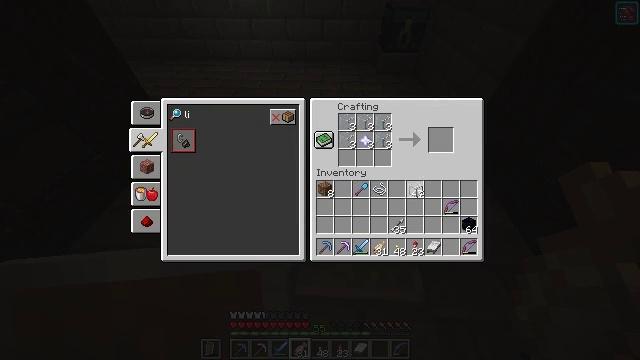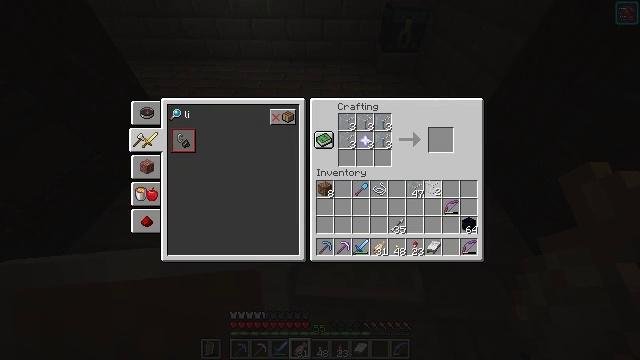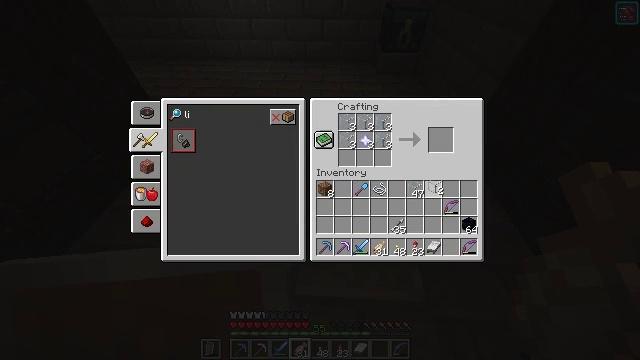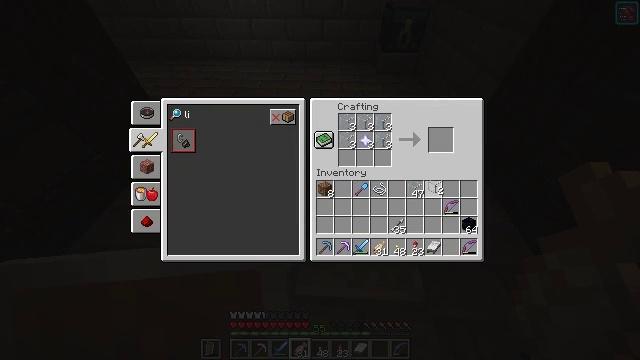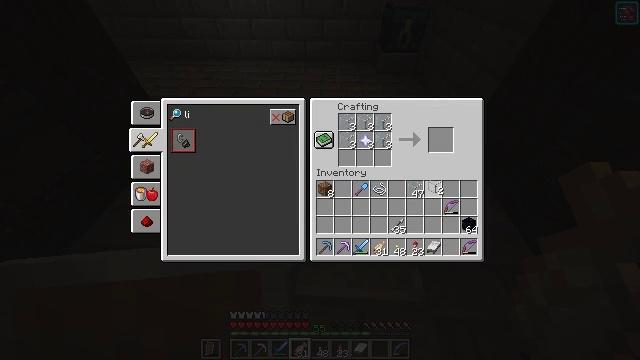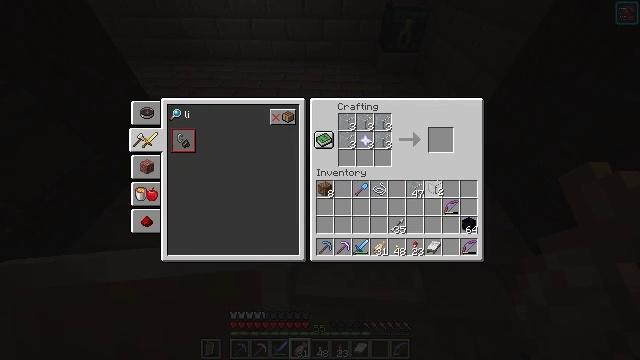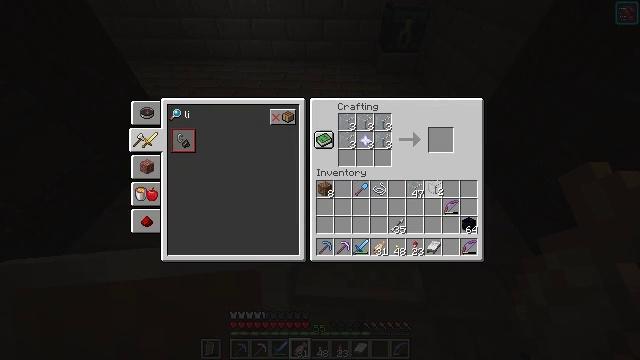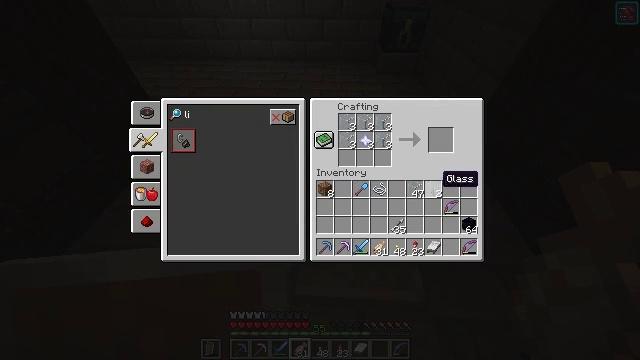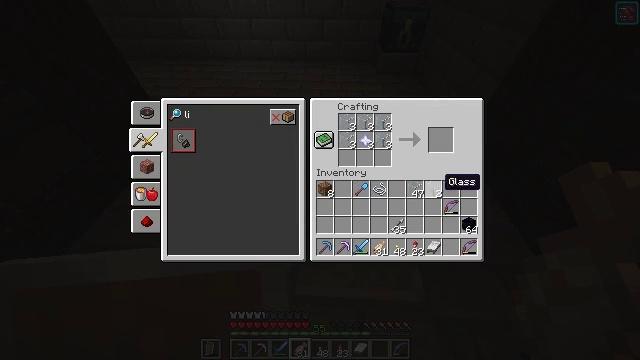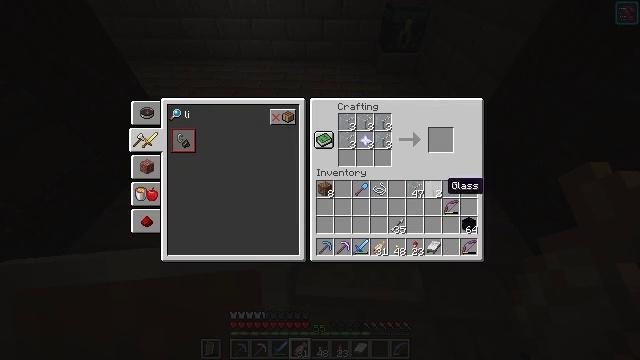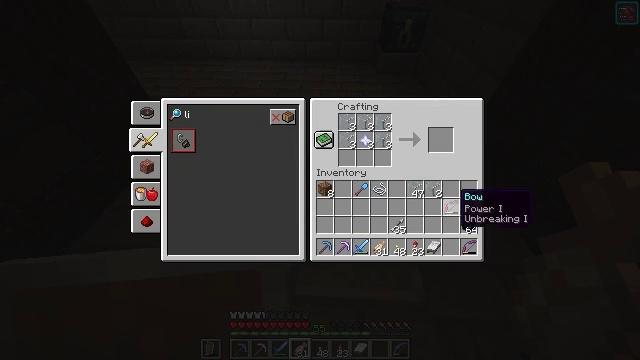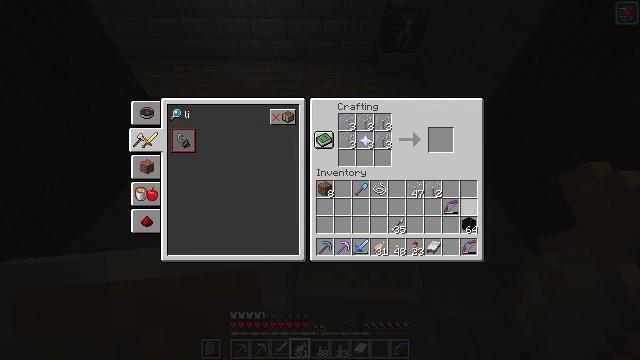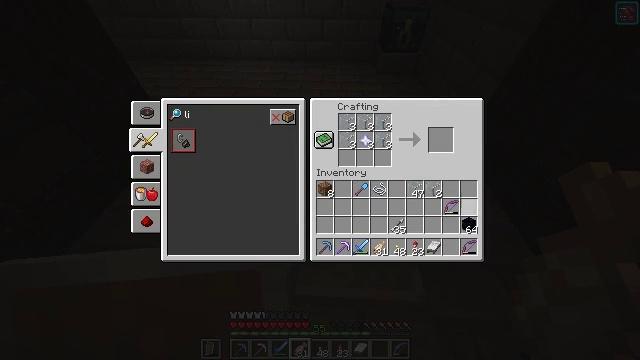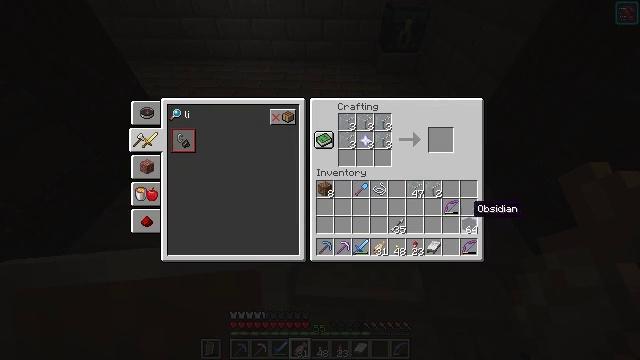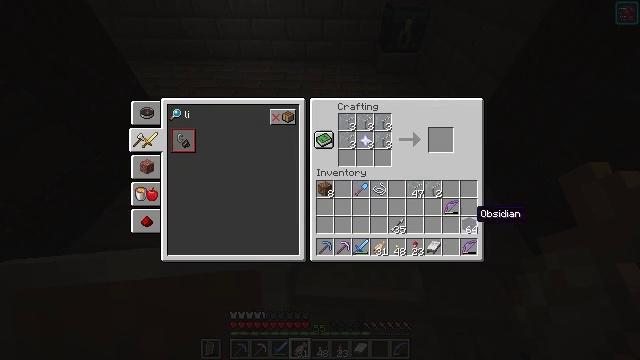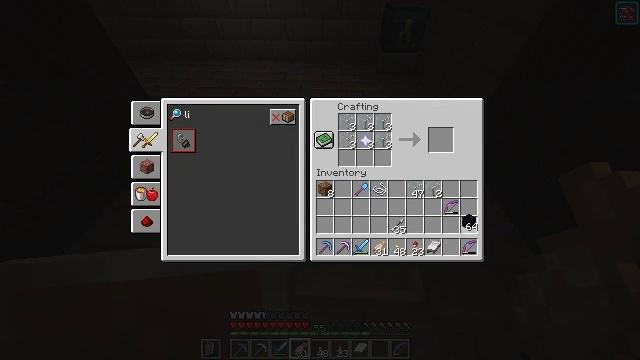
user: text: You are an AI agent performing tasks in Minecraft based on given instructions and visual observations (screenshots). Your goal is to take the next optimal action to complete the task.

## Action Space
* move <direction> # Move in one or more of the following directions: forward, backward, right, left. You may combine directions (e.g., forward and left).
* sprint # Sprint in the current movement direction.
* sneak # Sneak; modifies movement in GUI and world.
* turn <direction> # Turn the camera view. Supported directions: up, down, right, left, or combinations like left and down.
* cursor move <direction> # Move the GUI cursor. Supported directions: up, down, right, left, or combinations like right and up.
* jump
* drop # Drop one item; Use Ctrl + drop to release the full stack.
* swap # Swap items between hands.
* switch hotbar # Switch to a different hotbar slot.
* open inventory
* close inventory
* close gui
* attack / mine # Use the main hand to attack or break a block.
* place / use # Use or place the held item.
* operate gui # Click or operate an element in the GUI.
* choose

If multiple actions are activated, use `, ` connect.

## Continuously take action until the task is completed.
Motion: motion action
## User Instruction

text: Make a beacon using the crafting table.
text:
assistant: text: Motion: cursor move right
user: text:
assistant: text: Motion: no_op
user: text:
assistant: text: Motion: no_op
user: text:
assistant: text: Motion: no_op
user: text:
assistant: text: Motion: operate gui
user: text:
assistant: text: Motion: operate gui
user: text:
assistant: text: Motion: no_op
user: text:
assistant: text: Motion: no_op
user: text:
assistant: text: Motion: no_op
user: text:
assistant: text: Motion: cursor move right and down
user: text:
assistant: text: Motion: cursor move right
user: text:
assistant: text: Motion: no_op
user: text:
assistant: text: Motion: no_op
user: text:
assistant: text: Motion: no_op
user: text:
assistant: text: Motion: operate gui
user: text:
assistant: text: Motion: operate gui
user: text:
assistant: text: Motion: no_op
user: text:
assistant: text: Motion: no_op
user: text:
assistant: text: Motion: cursor move left and up
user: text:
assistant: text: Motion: cursor move left and up
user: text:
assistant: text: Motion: cursor move left and up
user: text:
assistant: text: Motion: cursor move left and up
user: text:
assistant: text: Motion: no_op
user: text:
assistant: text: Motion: no_op
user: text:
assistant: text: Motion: no_op
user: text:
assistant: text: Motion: no_op
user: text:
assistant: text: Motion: choose
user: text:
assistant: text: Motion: cursor move left, choose
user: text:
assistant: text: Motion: choose
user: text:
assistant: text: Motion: cursor move left, choose